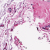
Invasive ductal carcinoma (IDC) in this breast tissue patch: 0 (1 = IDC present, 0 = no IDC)